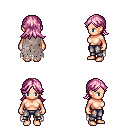
a pixel art fantasy rpg character, female body template, human, light skin, gray tattered cape, metal pants, pink loose hair, four views (front, back, left, right), 2x2 character sprite sheet, small pixel art, hard edges, no anti-aliasing